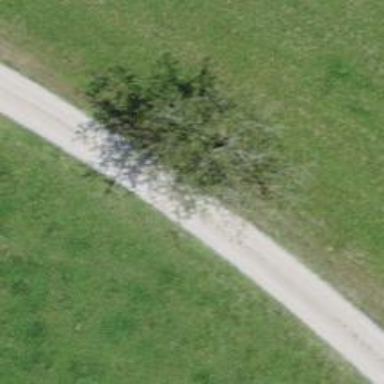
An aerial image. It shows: Track road with pebblestone surface.